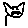
Label: cat